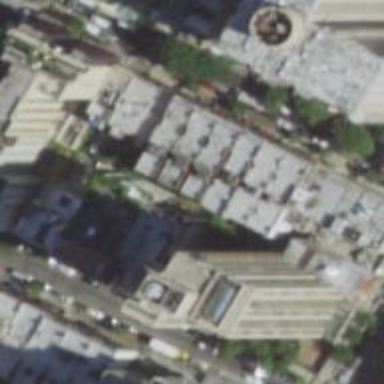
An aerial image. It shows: Healthcare clinic is depicted in the image.